Question: This is super simple but I'm learning about decision trees and the ID3 algorithm. I found a website that's very helpful and I was following everything about entropy and information gain until I got to

I don't understand how the entropy for each individual attribute (sunny, windy, rainy) is calculated--specifically, how p-sub-i is calculated. It seems different than the way it is calculated for Entropy(S). Can anyone explain the process behind this calculation?
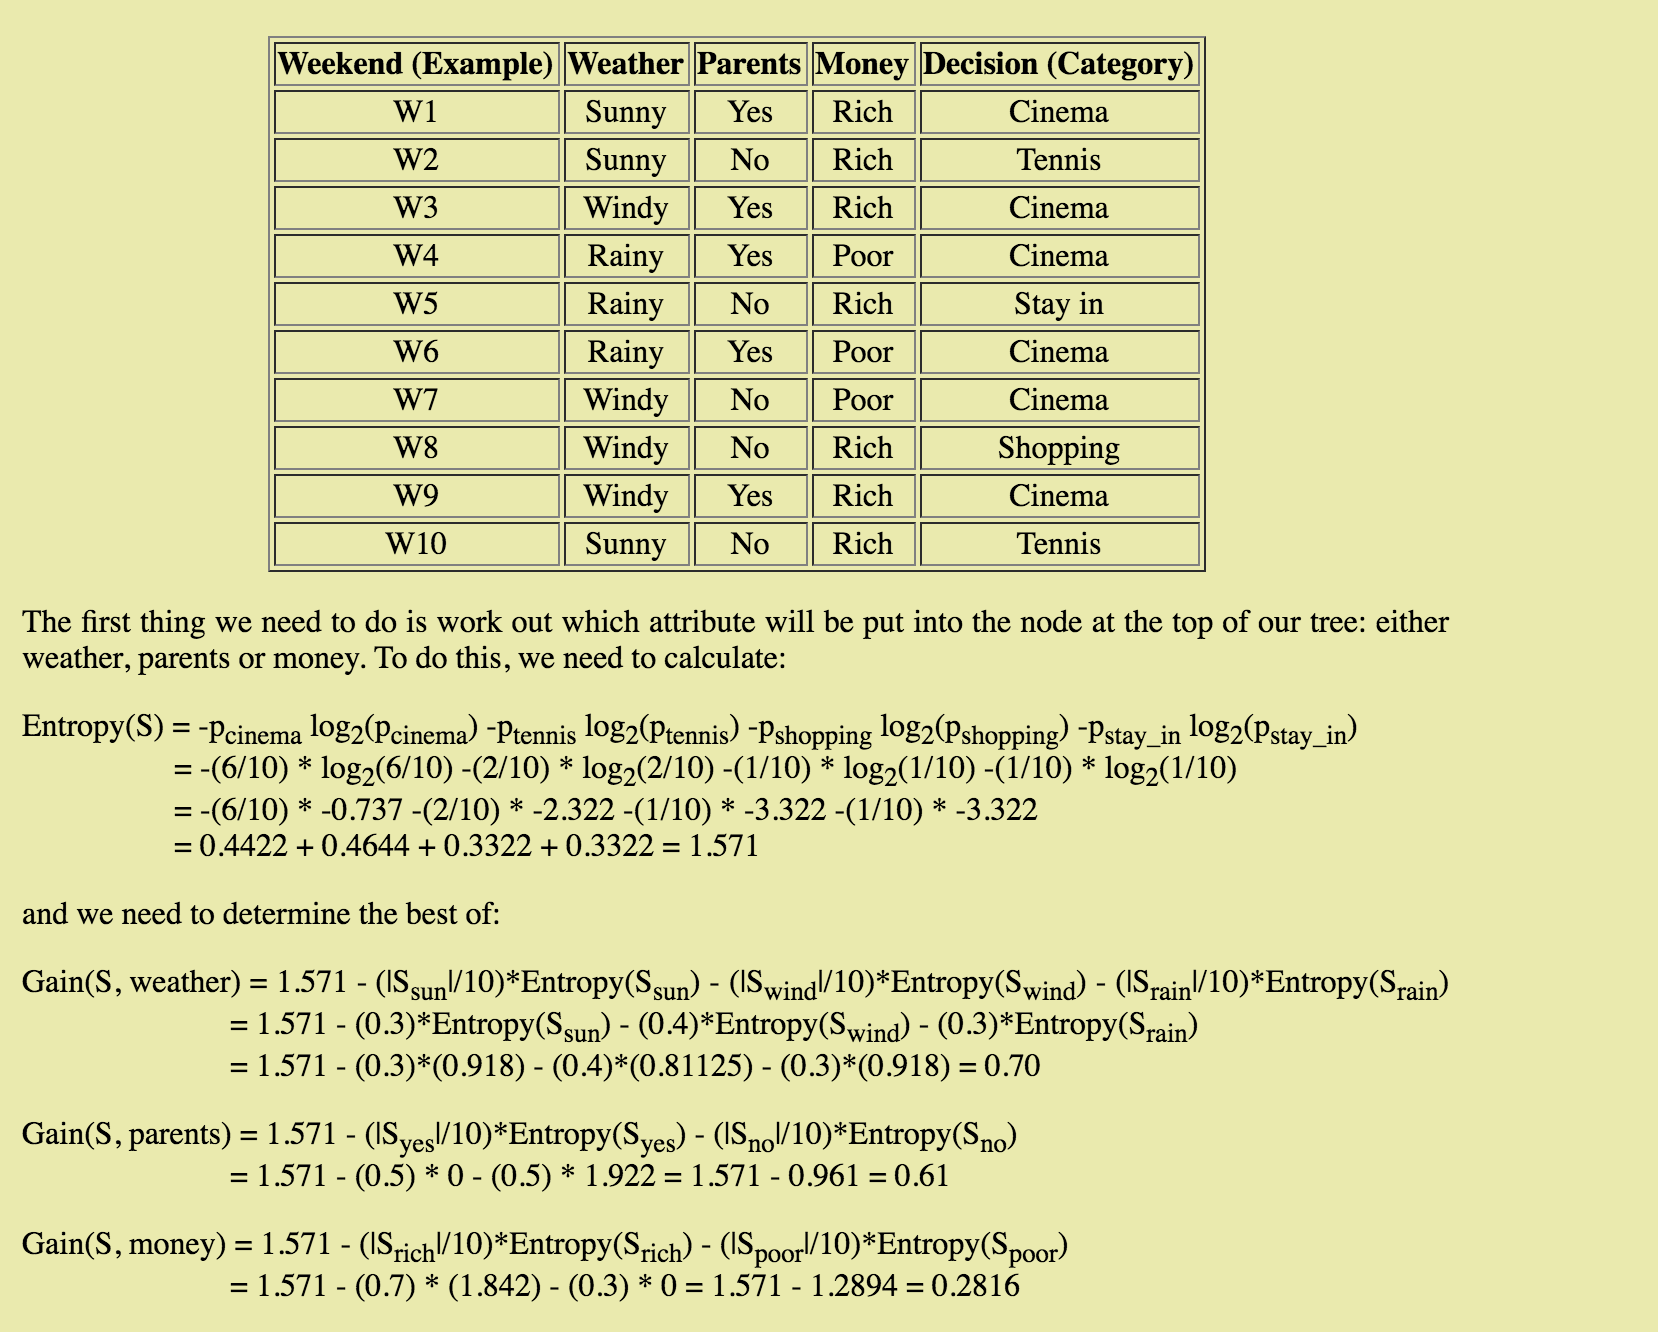
Answer: To split a node into two different child nodes, one method consists splitting the node according to the variable that can maximise your information gain.
When you reach a pure leaf node, the information gain equals 0 (because you can't gain any information by splitting a node containing only one variable - 'logic').
In your example 'Entropy(S) = 1.571' is your current entropy - the one you have before splitting. Let's call it 'HBase'.
Then you compute the entropy depending on several splittable parameters.
To get your Information Gain, you substract the entropy of your child nodes to 'HBase' -> 'gain = Hbase - child1NumRows/numOfRows*entropyChild1 - child2NumRows/numOfRows*entropyChild2'
'''
def GetEntropy(dataSet):
results = ResultsCounts(dataSet)
h = 0.0 #h => entropy
for i in results.keys():
p = float(results[i]) / NbRows(dataSet)
h = h - p * math.log2(p)
return h
def GetInformationGain(dataSet, currentH, child1, child2):
p = float(NbRows(child1))/NbRows(dataSet)
gain = currentH - p*GetEntropy(child1) - (1 - p)*GetEntropy(child2)
return gain
'''
The objective is to get the best of all Information Gains!
Hope this helps! :)